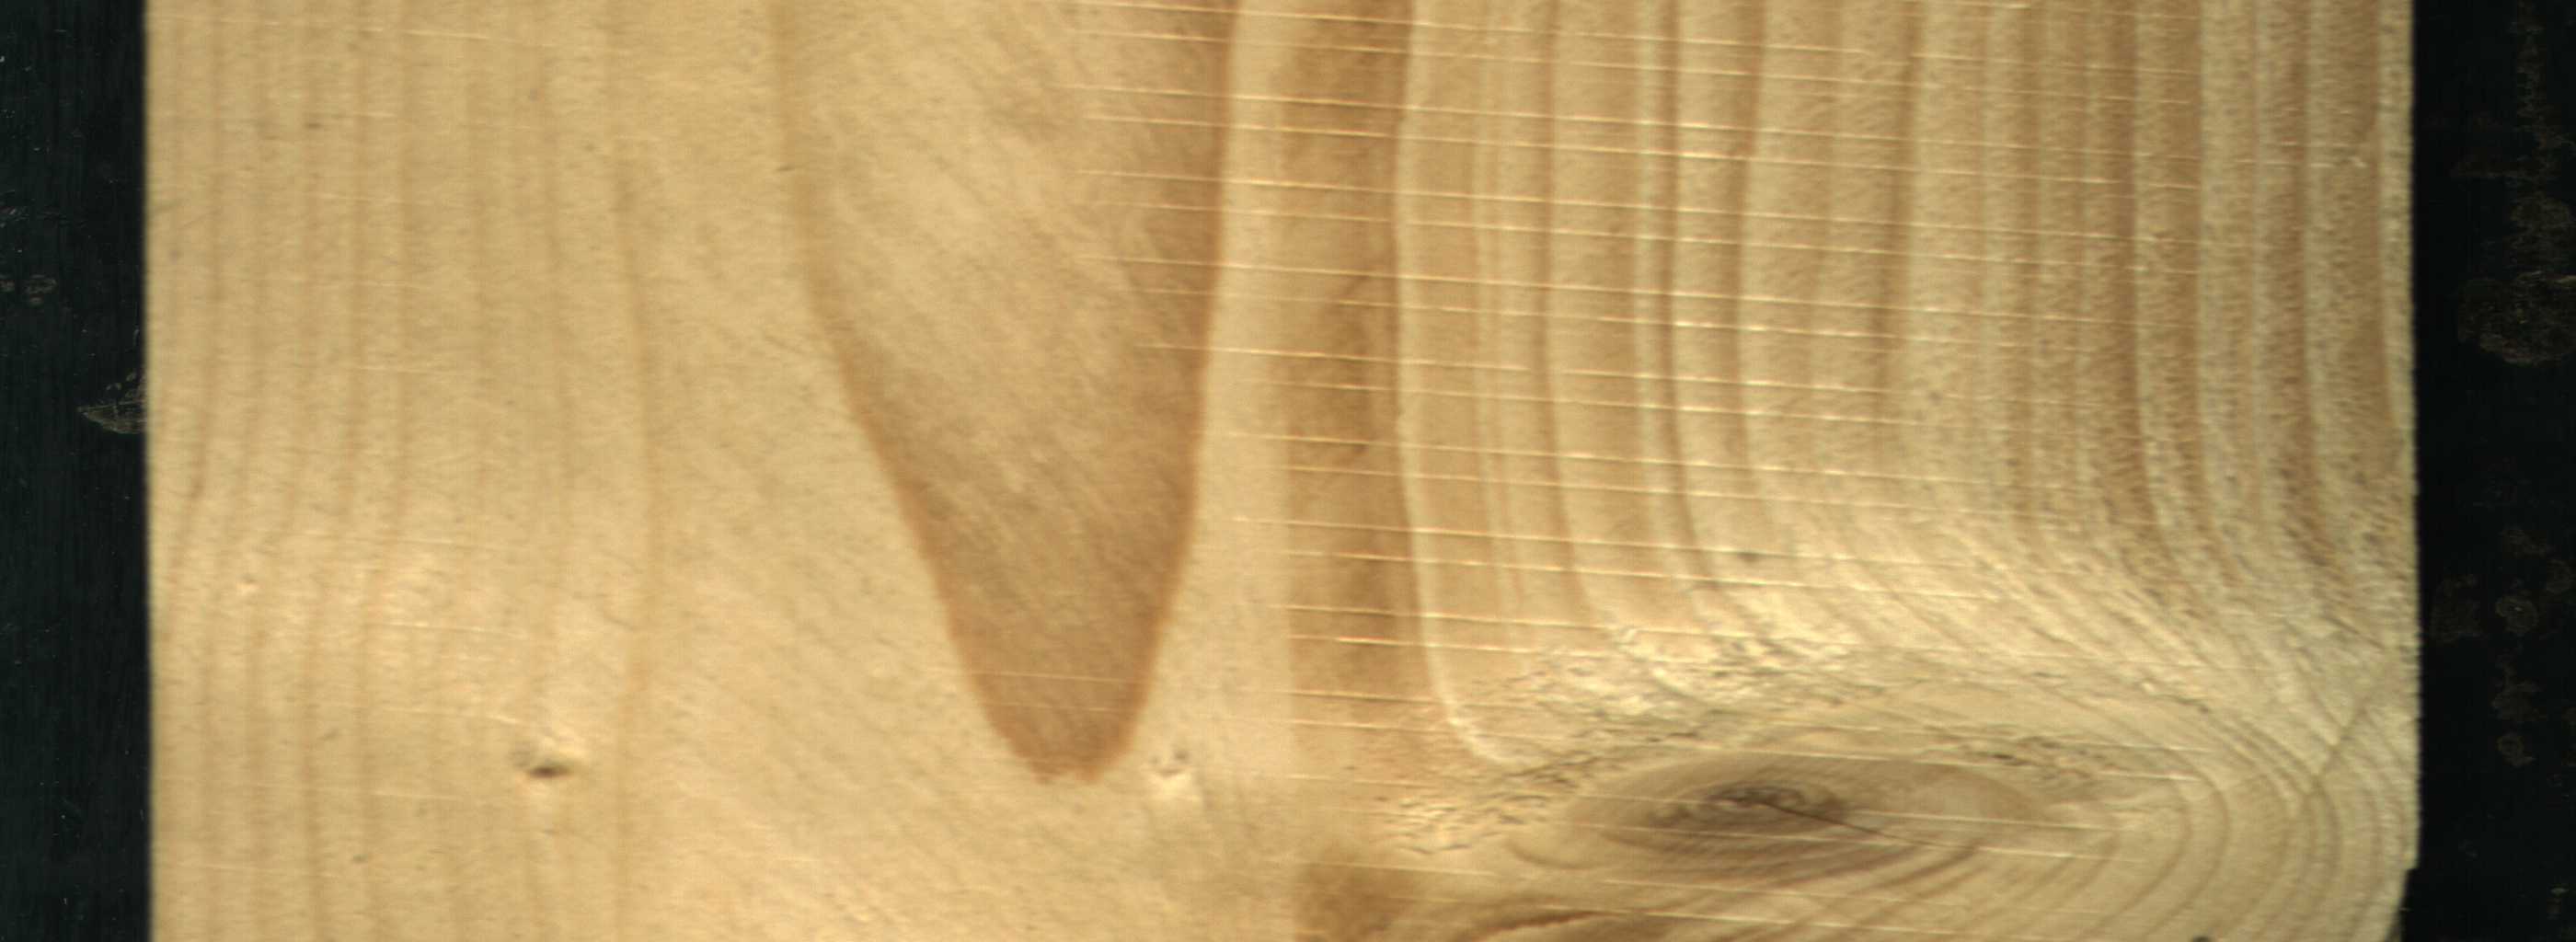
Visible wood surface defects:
Live_Knot